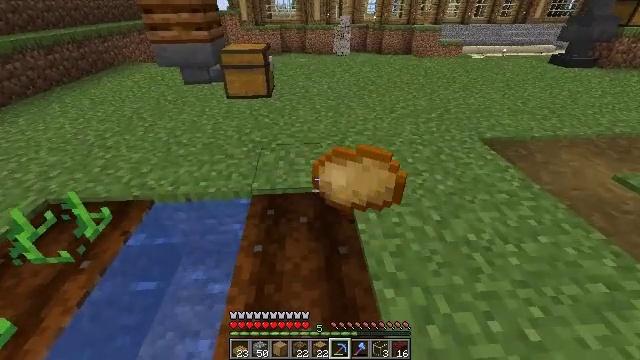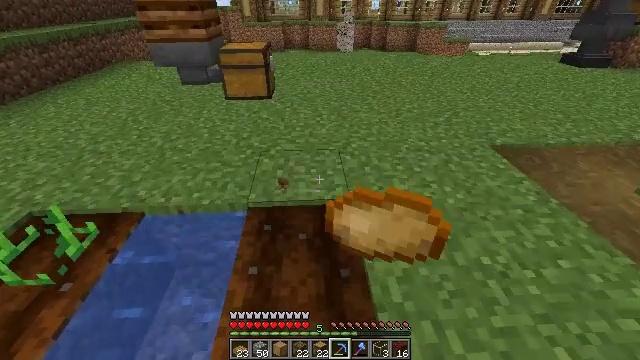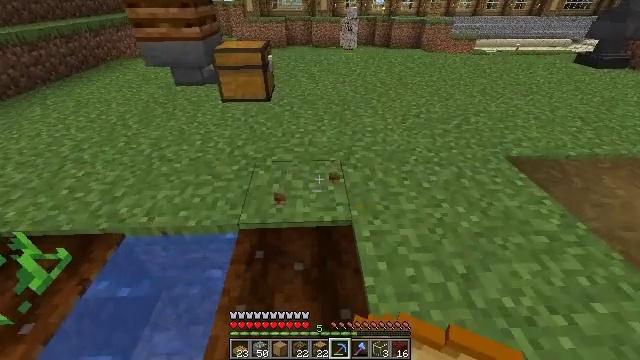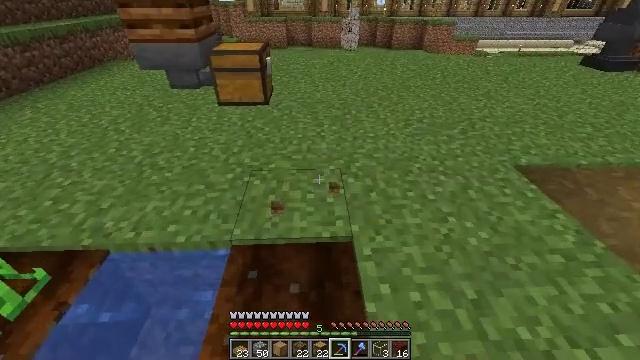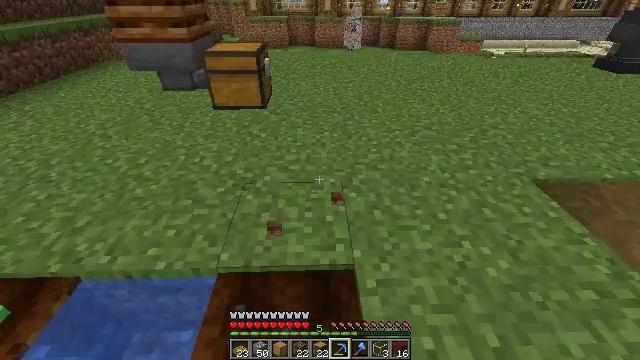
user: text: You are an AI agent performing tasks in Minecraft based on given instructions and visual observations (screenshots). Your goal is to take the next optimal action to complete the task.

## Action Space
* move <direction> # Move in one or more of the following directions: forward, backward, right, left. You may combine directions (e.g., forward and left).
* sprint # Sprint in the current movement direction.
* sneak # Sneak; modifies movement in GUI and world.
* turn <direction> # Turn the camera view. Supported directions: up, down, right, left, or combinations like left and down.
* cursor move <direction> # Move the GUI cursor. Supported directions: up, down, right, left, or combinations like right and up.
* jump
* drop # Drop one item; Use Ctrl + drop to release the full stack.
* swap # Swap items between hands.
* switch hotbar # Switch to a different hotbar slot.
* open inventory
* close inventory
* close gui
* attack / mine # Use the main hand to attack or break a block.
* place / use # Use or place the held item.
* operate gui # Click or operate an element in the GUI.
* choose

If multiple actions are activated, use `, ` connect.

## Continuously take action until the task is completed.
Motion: motion action
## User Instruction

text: Gather potatoes by left-clicking.
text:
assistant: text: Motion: move forward, attack / mine
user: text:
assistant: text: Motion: move forward, attack / mine
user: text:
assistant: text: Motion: move forward
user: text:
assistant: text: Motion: move forward
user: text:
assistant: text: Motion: no_op